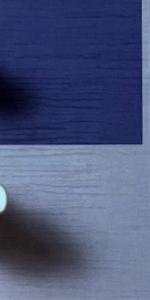
Label: Empty